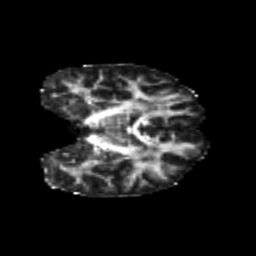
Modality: FA
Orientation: coronal
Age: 23
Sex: female
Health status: healthy
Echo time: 0.074 s